Question:
As you can see in the image, I am using a material textInputEditText with an outlined Box style. However, my hint 'Exchange' is getting covered by the outlined box. How can I prevent that?
Here is my textfield.TextInputLayout code:
'''
<com.google.android.material.textfield.TextInputLayout
android:layout_width="match_parent"
android:layout_height="wrap_content"
android:id="@+id/Exchange_Name"
app:errorEnabled="true"
android:paddingTop="32dp"
style="@style/TextInputLayoutStyle">
<com.google.android.material.textfield.TextInputEditText
android:layout_width="match_parent"
android:layout_height="wrap_content"
android:hint="@string/Exchange"
android:inputType="text">
</com.google.android.material.textfield.TextInputEditText>
'''
And here is my styles.xml-
'''
<style name="TextInputLayoutStyle" parent="Widget.MaterialComponents.TextInputLayout.OutlinedBox">
<item name="boxStrokeWidth">2dp</item>
<item name="boxStrokeColor">#FF6F9824</item>
</style>
'''
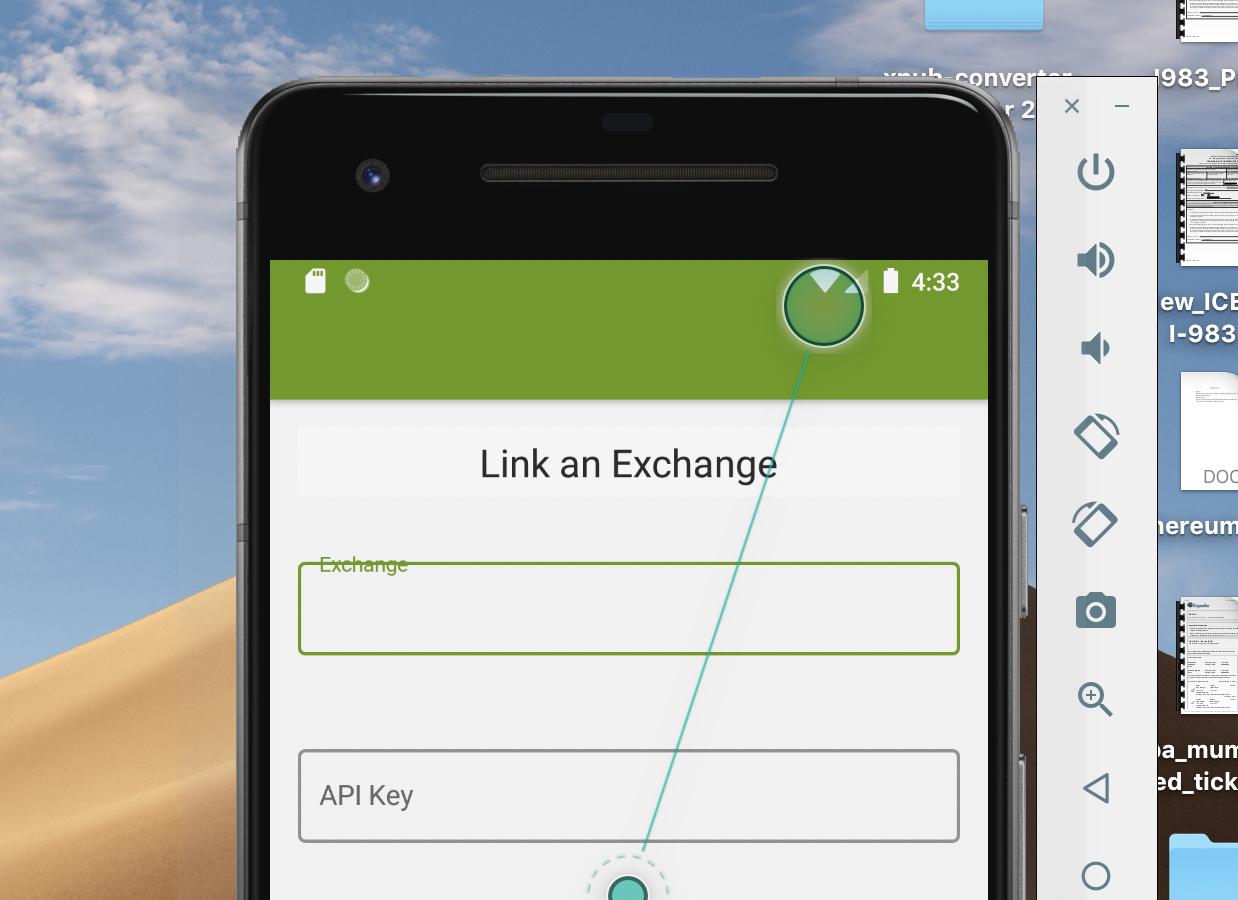
Answer: Remove the 'android:paddingTop="32dp"' in your 'TextInputLayout'.
Also the hint should be set on 'TextInputLayout', rather than the 'TextInputEditText'.
'''
<com.google.android.material.textfield.TextInputLayout
android:hint="@string/Exchange"
android:layout_width="match_parent"
android:layout_height="wrap_content"
android:id="@+id/Exchange_Name"
app:errorEnabled="true"
style="@style/TextInputLayoutStyle"
>
'''
<URL>